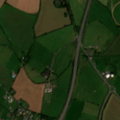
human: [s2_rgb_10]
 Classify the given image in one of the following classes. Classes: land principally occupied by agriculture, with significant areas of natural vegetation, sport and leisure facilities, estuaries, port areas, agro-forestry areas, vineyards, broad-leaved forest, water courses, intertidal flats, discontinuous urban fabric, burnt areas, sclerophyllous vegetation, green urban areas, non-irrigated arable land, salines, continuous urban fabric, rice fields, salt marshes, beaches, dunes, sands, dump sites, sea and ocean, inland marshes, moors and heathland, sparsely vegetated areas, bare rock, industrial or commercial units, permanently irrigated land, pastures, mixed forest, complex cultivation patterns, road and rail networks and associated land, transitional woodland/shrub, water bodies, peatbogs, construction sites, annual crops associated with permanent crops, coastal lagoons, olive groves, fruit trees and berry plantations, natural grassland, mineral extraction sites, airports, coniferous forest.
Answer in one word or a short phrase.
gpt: pastures